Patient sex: F
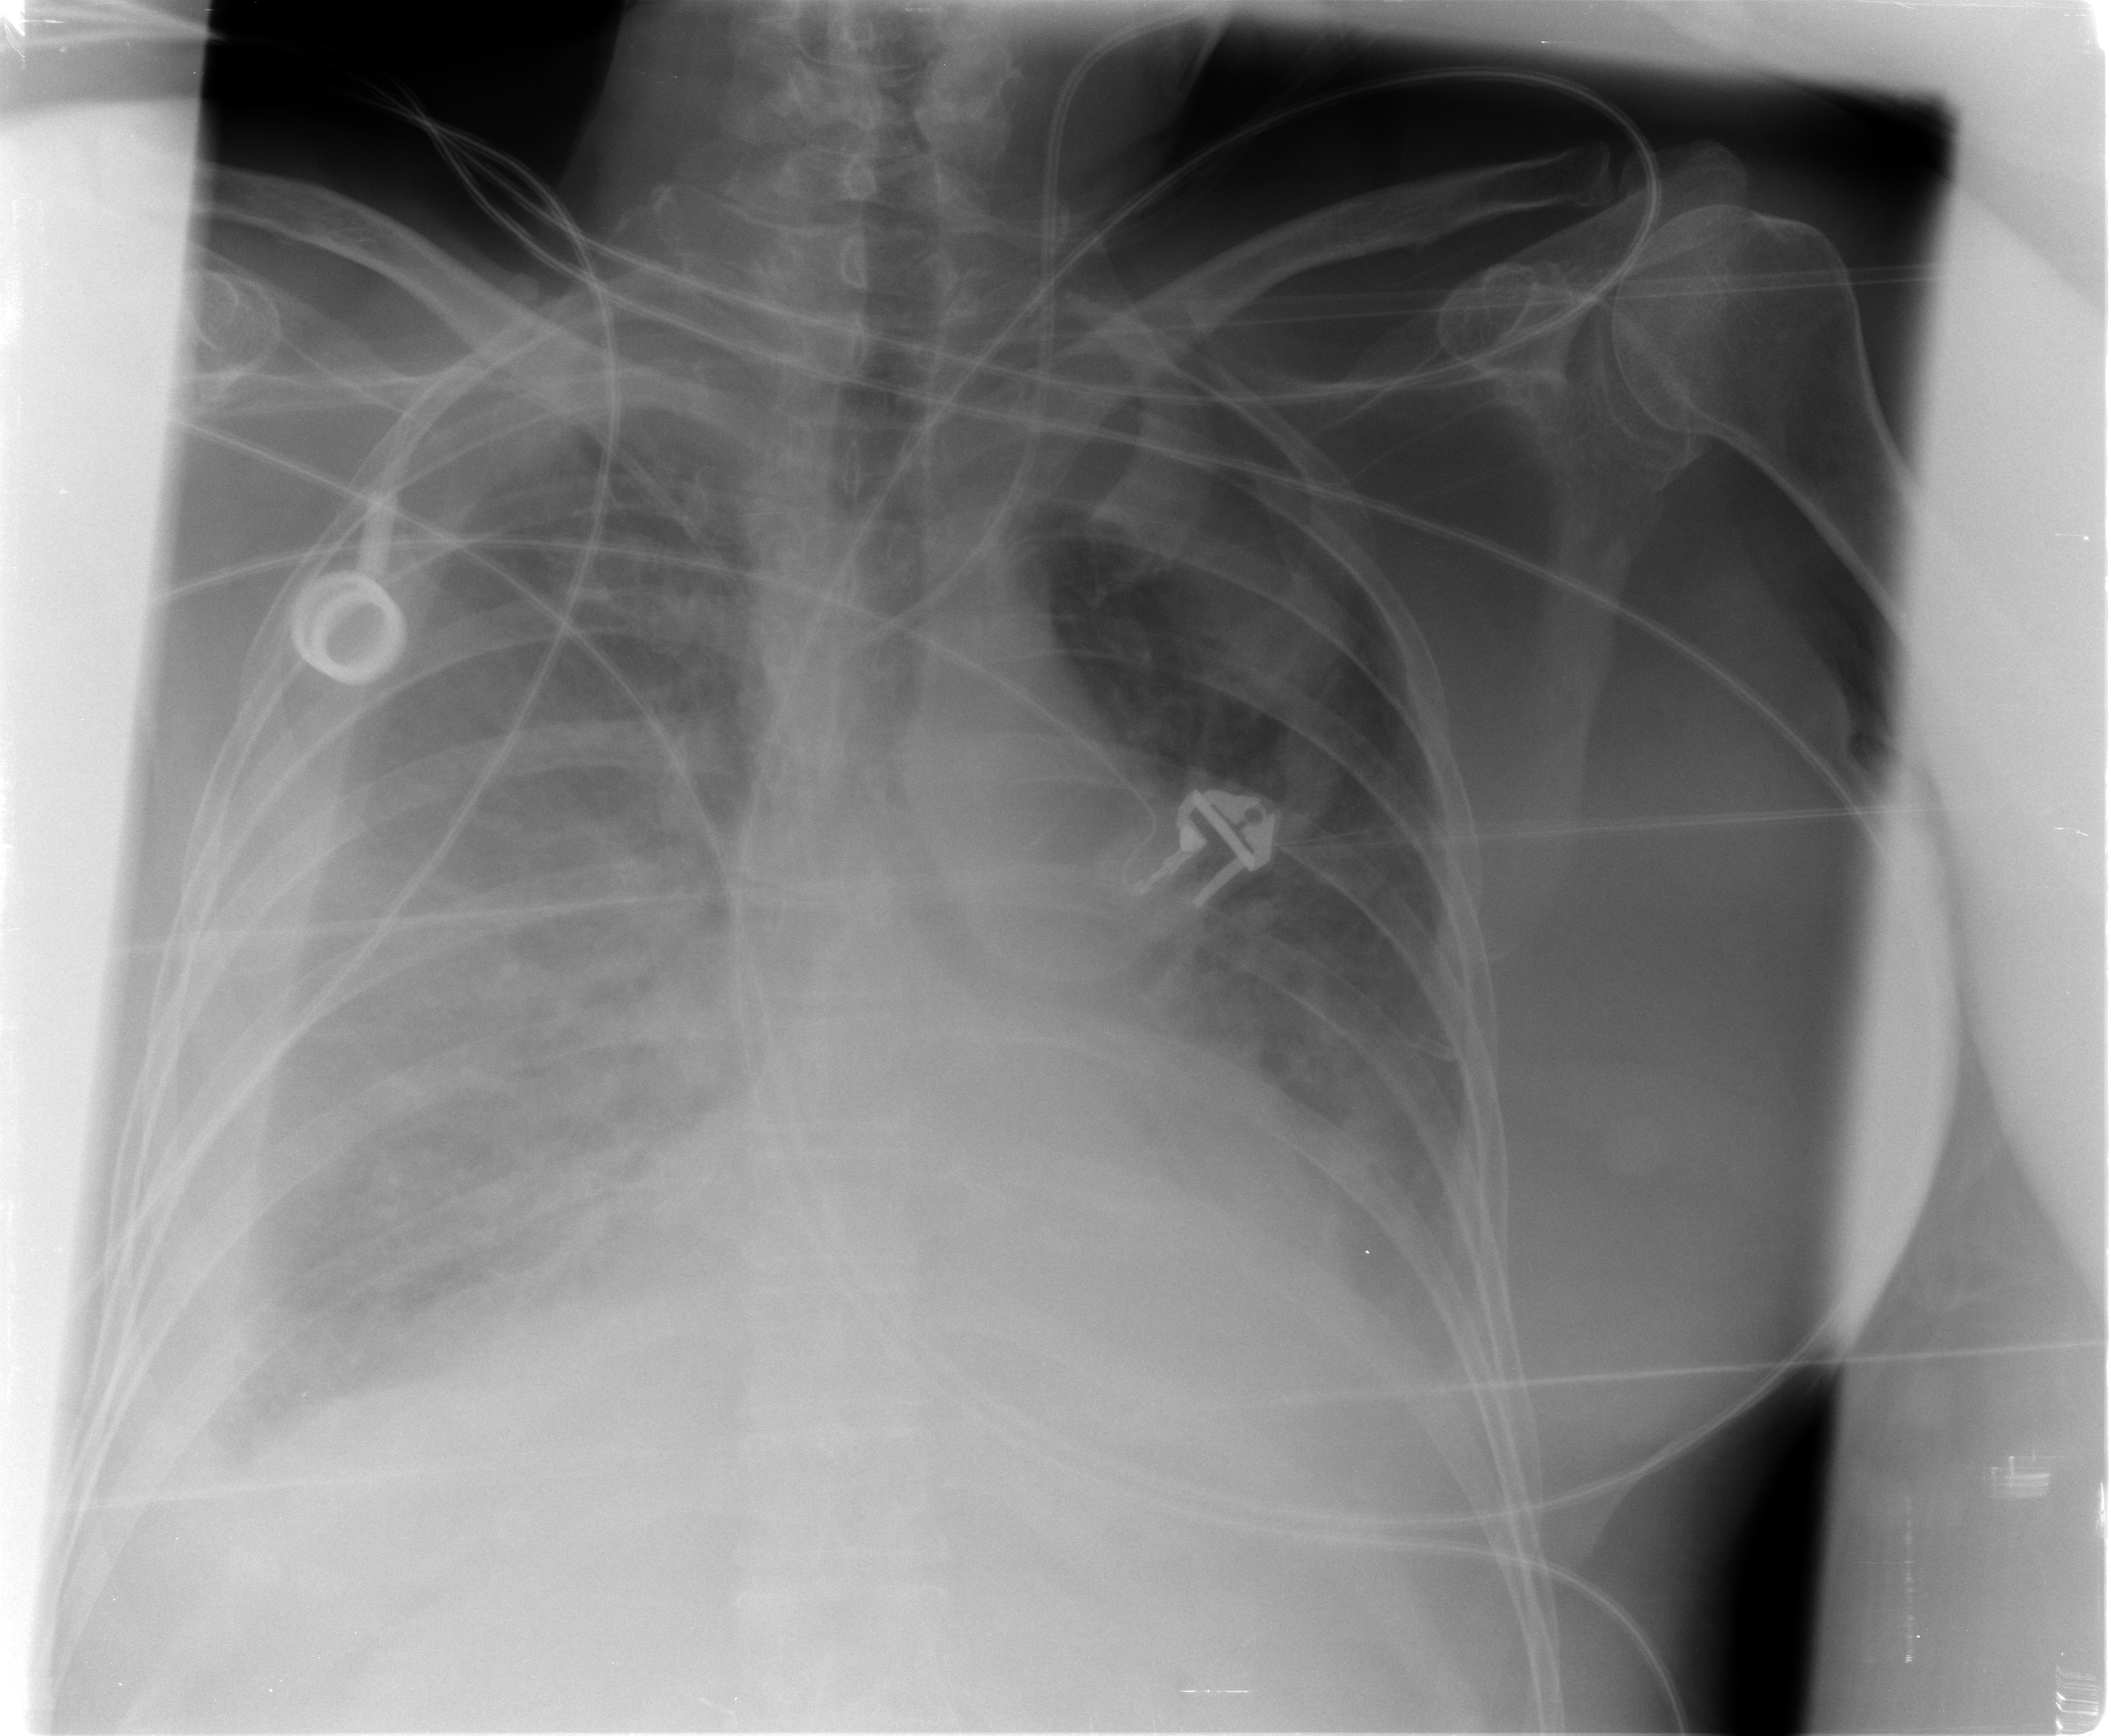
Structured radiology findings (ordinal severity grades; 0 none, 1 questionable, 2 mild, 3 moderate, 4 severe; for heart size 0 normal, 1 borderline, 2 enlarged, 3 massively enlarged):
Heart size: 0
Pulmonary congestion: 2
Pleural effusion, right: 4
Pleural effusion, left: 2
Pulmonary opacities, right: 1
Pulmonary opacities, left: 2
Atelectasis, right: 2
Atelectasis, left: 2